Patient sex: M
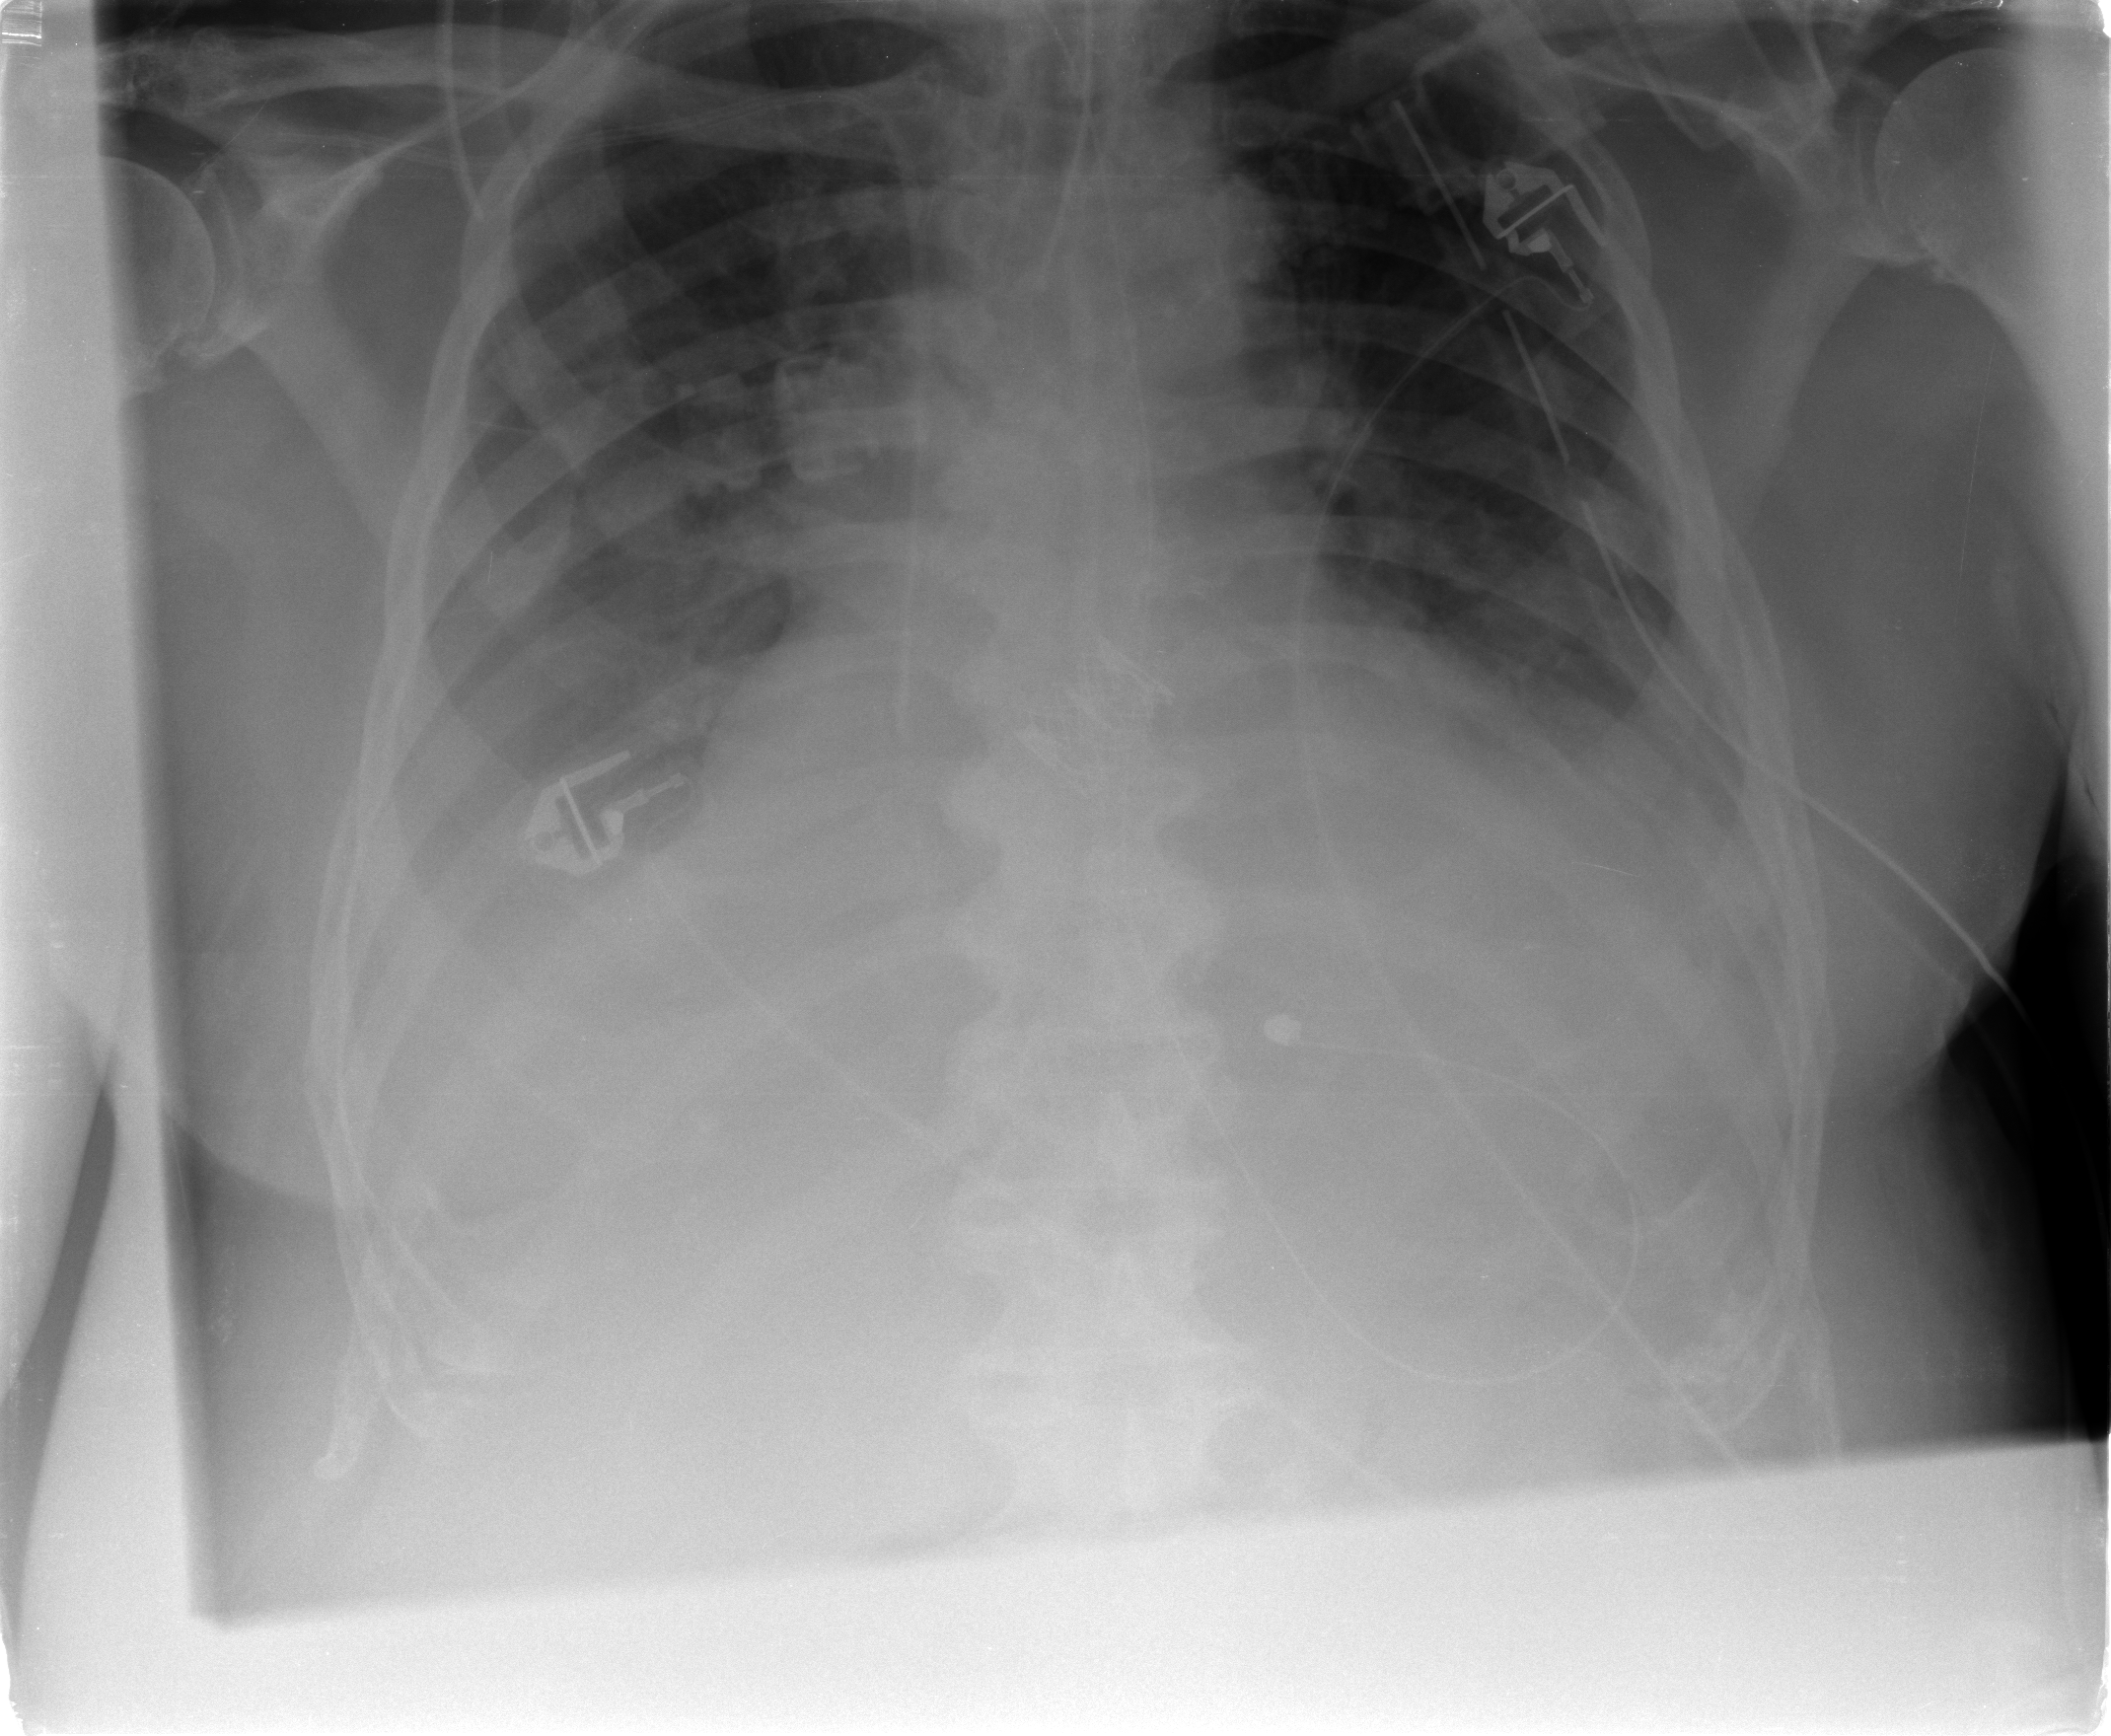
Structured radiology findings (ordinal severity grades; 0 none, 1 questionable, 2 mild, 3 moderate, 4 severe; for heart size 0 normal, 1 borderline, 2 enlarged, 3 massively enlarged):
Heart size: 2
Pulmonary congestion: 2
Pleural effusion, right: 2
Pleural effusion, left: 2
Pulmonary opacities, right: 0
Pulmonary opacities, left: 1
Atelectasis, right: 2
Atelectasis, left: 2